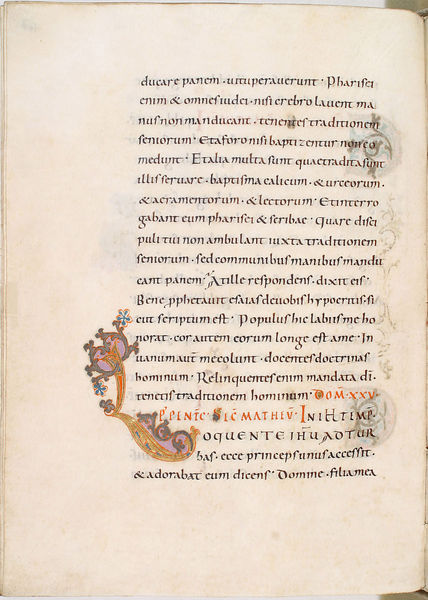
Titel: Gerocodex, Perikopenbuch
Institution: Darmstadt, Hessische Landesbibliothek
Schlagwörter: blau, grau, schwarz, rot, ornament, bibel, geschichte, tot, gold, blatt, ranken, deutschland, schrift, papier, farbe, violett, ornamente, verzierung, tusche, buch, links, violet, druck, seite, illustration, text, buchstabe, buchstaben, initiale, kopie, tinte, buchseite, reihen, pergament, brief, mittelalter, gedicht, mönch, zeilen, letter, handschrift, heilige schrift, dokument, latein, wasserzeichen, buchmalerei, verso, majuskel, evangeliar, majuskeln, codex, incunabel, manuskript, minuskel, karolingisch, folio, fabe, kapital, recto, t, l, j, verrzeirung, buchmaleroe, minusel, wasserzeichene